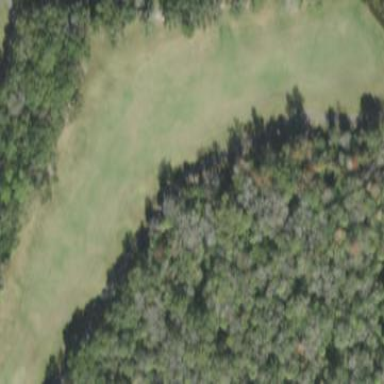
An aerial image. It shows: Grassy area designated as golf fairway.